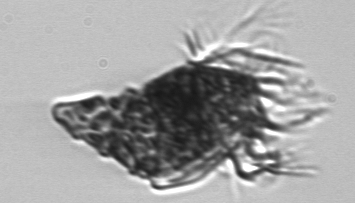
Label: Laboea_strobila